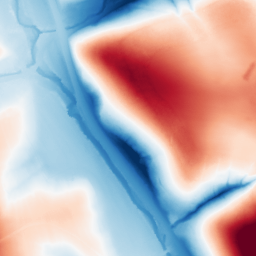
Category: classical
Decomposition family: gaussian_anisotropic
Decomposition parameters: sigma_x: 50
sigma_y: 50
Upsampling method: bicubic
Upsampling parameters: scale: 8
Upsampling scale: 8